Aerial crown-view tile of a tropical tree (Barro Colorado Island, Panama), acquired 20240611:
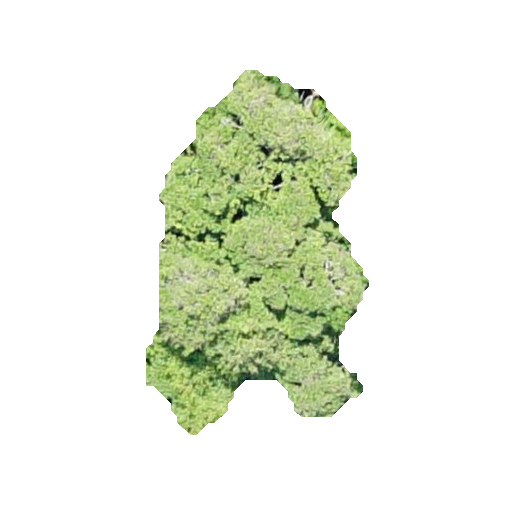
Species: Alseis blackiana
GBIF accepted scientific name: Alseis blackiana
Crown area: 89.009 m²